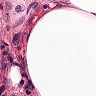
Metastatic tissue present: no